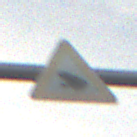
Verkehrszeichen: AmphibienwanderungRechts
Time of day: SunriseSunset
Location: Outdoor (Nature)
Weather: PartlyCloudy
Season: NotSpecified
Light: Natural